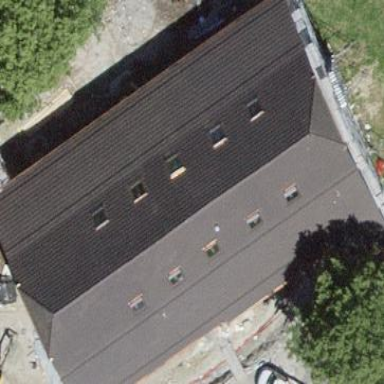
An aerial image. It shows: Retail building with half-hipped roof made of roof tiles.